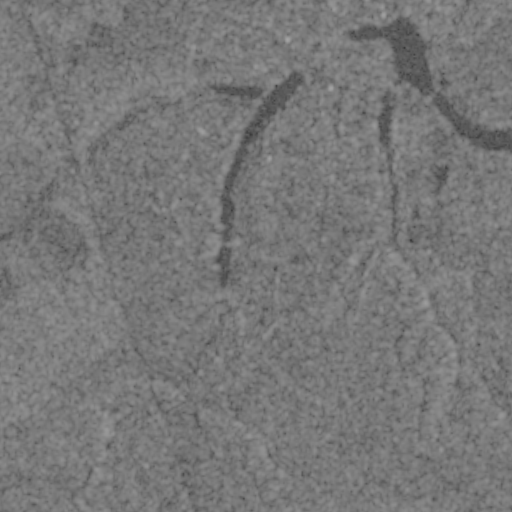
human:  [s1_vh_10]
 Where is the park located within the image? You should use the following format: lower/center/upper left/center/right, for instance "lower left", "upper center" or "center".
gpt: The park is located in the upper center of the image.
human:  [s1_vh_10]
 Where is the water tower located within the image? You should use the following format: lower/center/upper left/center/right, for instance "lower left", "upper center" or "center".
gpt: The water tower is located in the upper left of the image.
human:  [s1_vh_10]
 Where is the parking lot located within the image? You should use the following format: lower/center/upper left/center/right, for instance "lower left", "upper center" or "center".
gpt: There is no parking lot in the image.

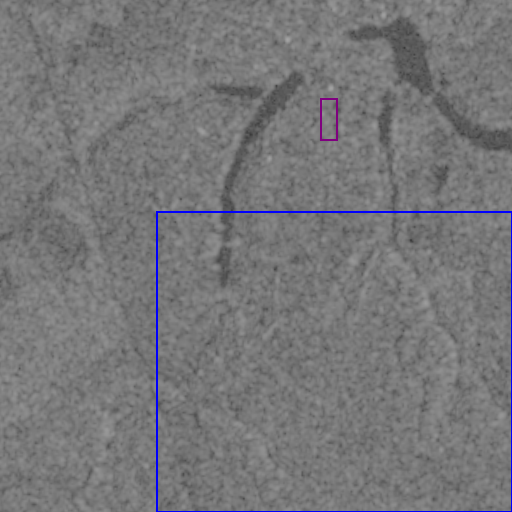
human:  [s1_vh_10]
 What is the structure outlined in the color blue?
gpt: The structure outlined in blue is a crop field.
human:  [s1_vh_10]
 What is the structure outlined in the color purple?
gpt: The structure outlined in purple is a park.
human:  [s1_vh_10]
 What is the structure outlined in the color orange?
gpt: There is no orange outline.